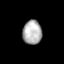
Tissue: lung
Cell type: Epithelial cells
Senescence score: 0.1515
Nuclear area (px): 448
Mean DAPI intensity: 177.147